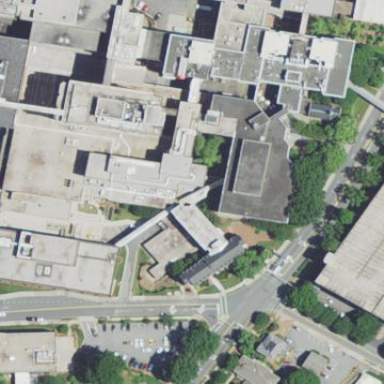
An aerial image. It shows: Part of building is shown in the image.